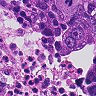
Metastatic tissue present: yes